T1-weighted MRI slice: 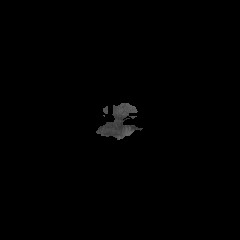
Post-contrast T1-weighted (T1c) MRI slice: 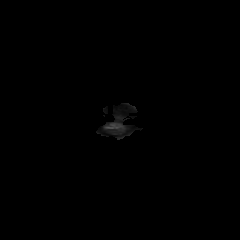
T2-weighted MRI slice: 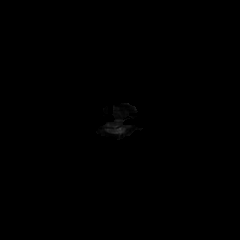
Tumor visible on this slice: no